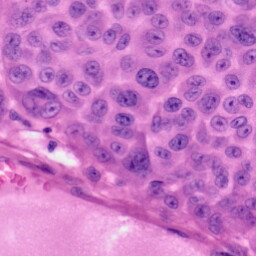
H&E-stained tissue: Skin